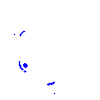
Particle: electron